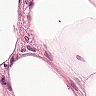
Metastatic tissue present: no